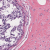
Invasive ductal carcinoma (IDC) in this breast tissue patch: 0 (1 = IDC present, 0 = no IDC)